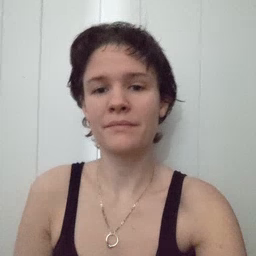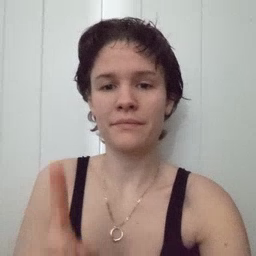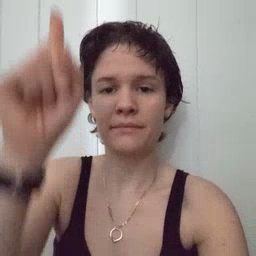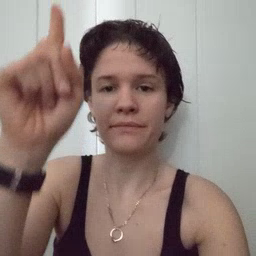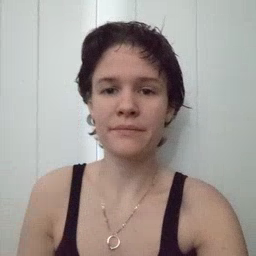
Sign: up